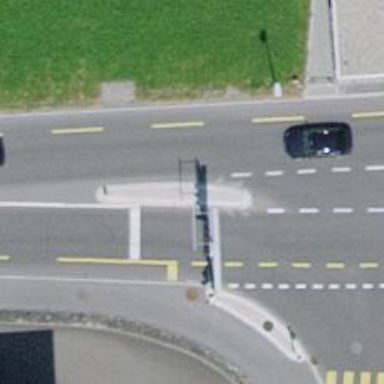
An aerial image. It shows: Road with traffic signals.